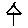
Label: tree